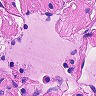
Metastatic tissue present: no